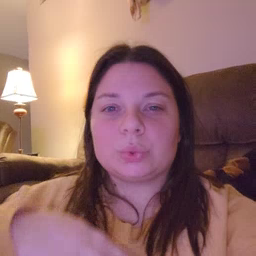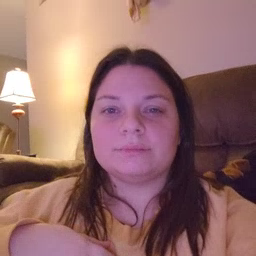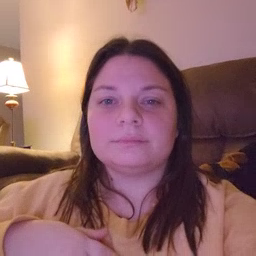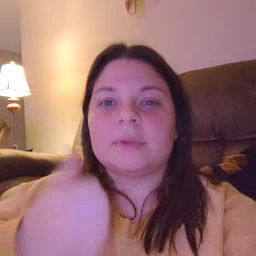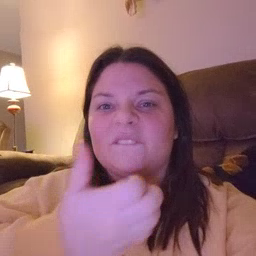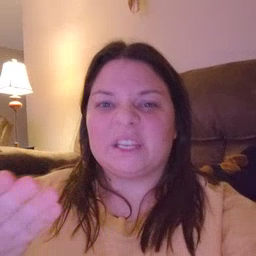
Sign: every